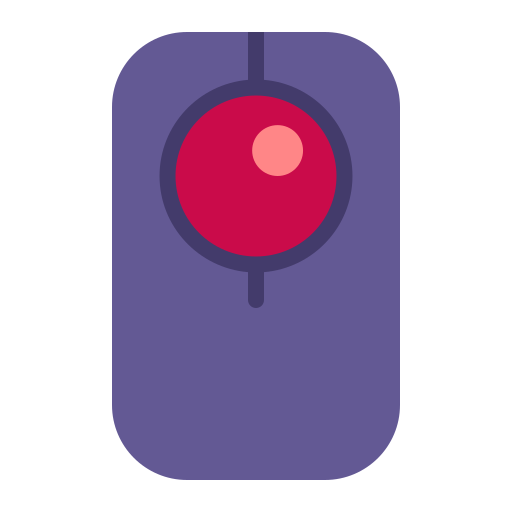
trackball flat